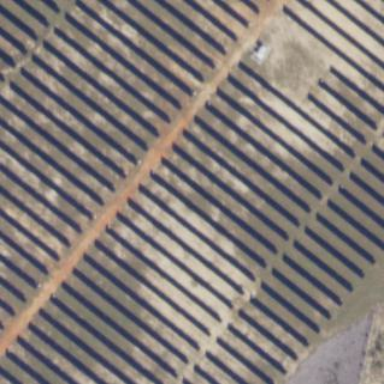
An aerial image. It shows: Solar power generator utilizing photovoltaic technology with solar photovoltaic panels.